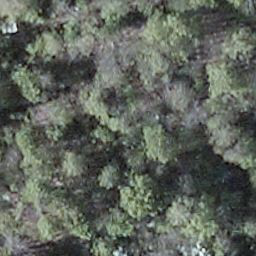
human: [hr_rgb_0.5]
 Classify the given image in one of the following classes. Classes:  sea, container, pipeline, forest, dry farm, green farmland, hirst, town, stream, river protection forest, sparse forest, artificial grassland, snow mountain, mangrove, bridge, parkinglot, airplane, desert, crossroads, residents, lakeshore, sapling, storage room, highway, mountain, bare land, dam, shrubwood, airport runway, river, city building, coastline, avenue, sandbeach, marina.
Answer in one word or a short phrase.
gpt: shrubwood